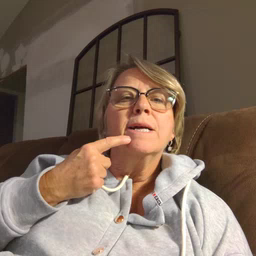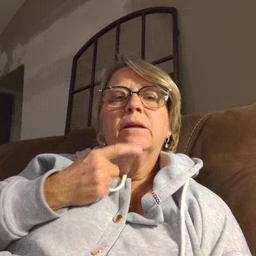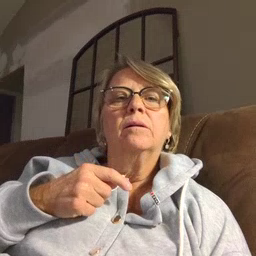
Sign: chin